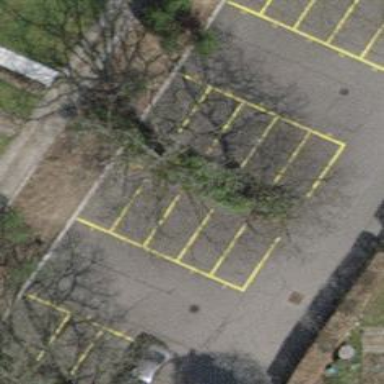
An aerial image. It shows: Parking area with surface.